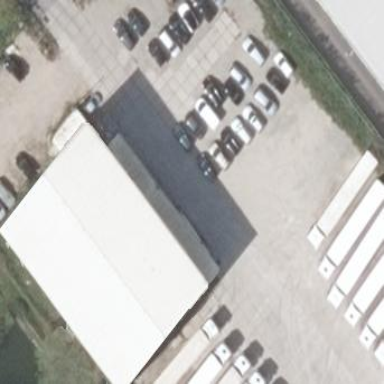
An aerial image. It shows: Commercial building.